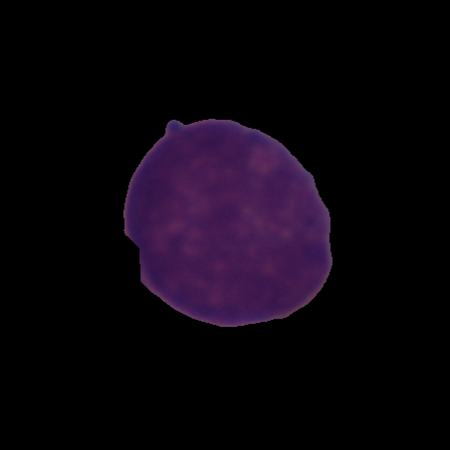
Label: cancer